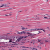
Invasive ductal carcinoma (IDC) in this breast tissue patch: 1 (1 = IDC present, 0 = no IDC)